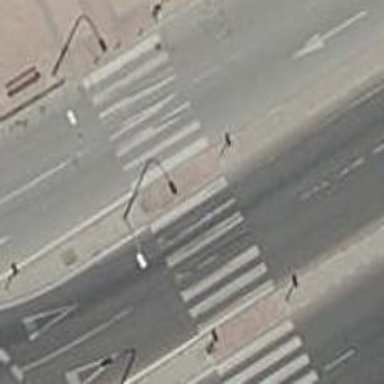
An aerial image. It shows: Road crossing with traffic signals.